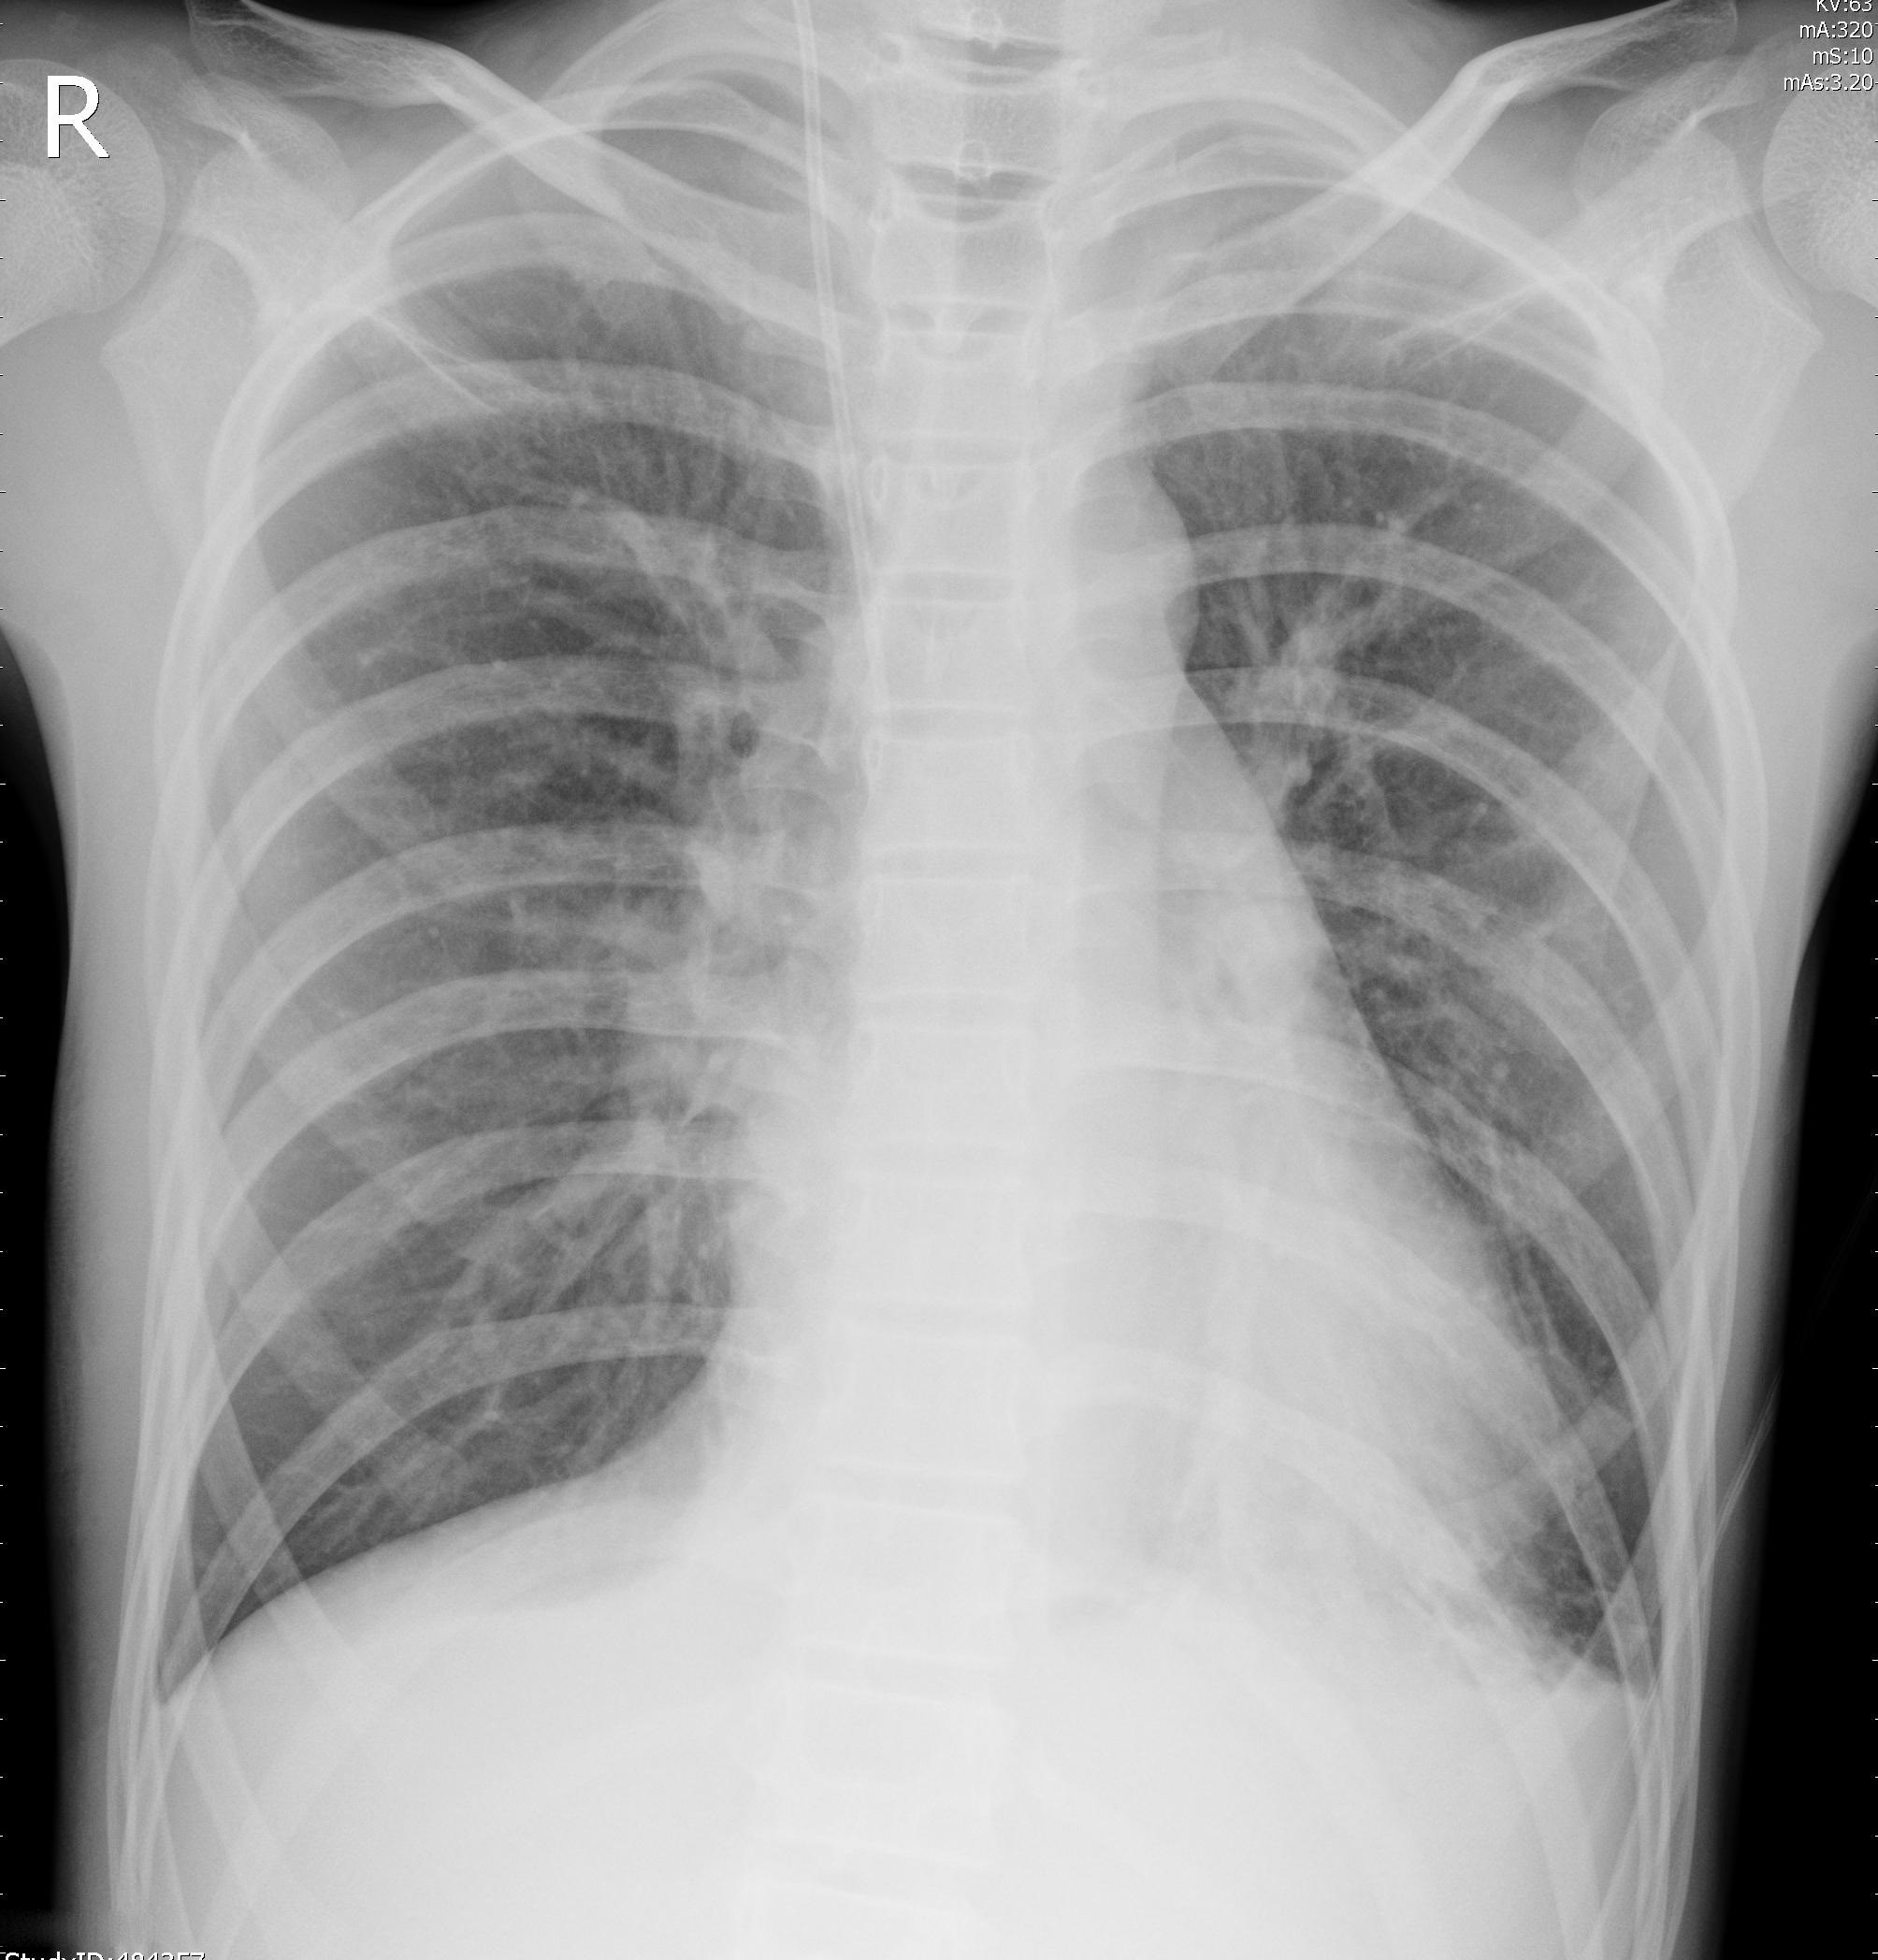
Diagnosis: PNEUMONIA